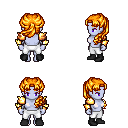
a pixel art fantasy rpg character, female body template, dark elf, purple skin, gold arm armor, white pants, light blonde princess hairstyle, black shoes, four views (front, back, left, right), 2x2 character sprite sheet, small pixel art, hard edges, no anti-aliasing